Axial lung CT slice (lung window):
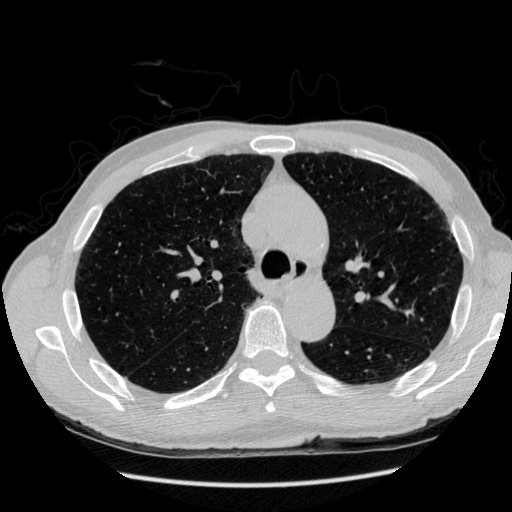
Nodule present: no